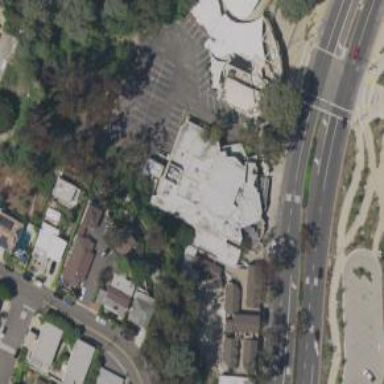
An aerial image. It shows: Theater building.